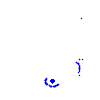
Particle: kaon